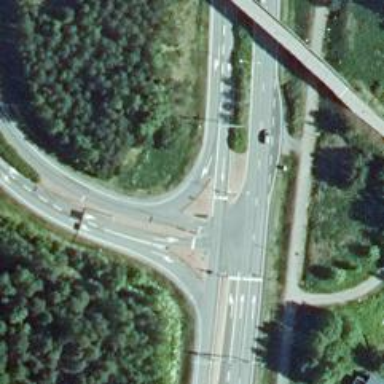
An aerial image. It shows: Asphalt road with secondary link designation.